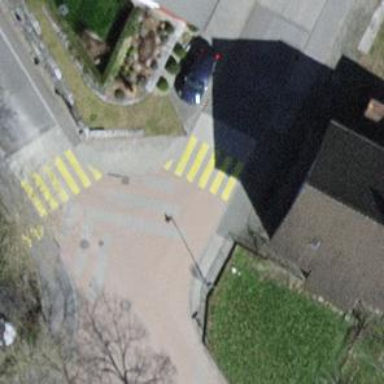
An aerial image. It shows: Uncontrolled road crossing with markings.